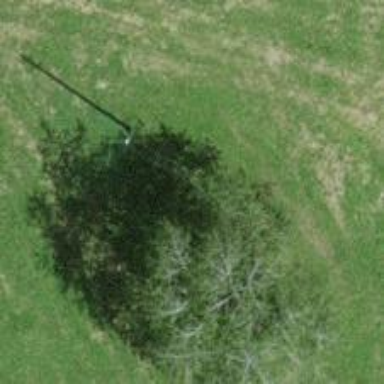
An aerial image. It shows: Minor power line.